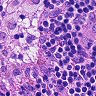
Metastatic tissue present: no